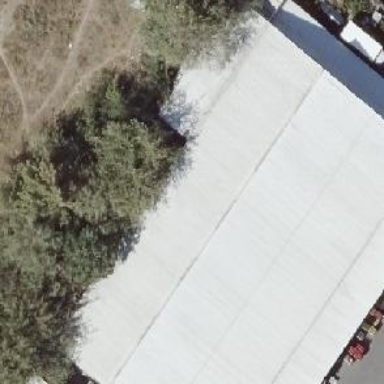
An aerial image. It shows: Warehouse.